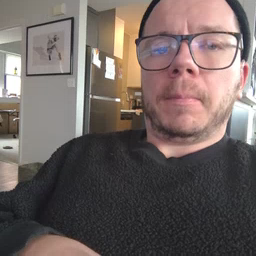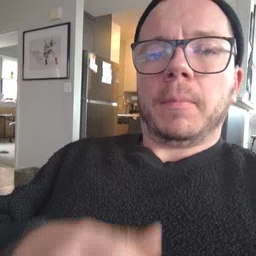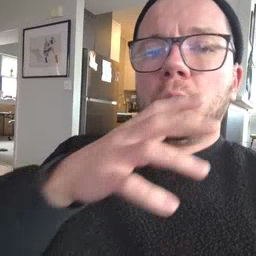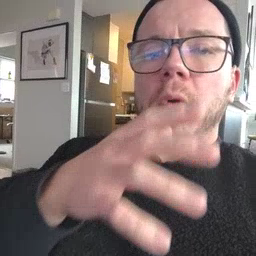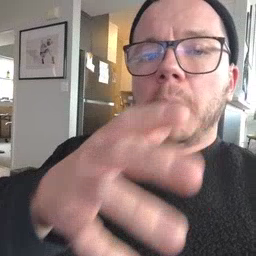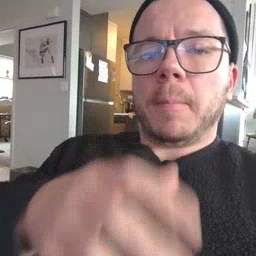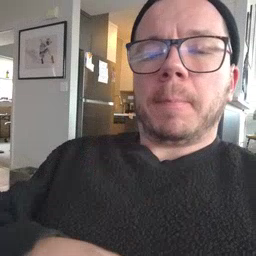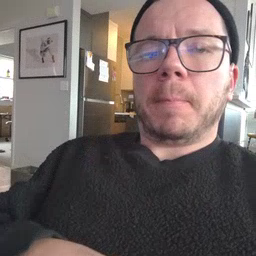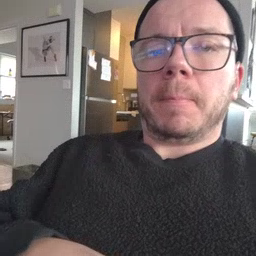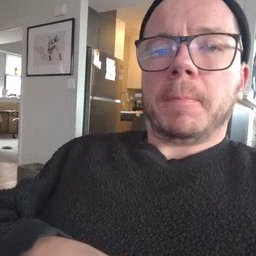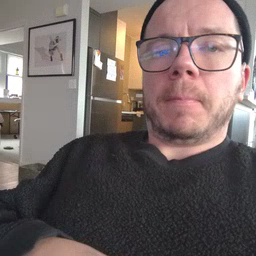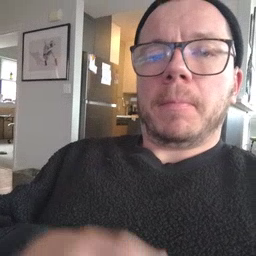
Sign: grandma